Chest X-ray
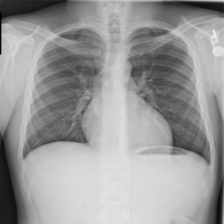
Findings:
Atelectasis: negative
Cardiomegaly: negative
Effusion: negative
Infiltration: negative
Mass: negative
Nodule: negative
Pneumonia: negative
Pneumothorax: negative
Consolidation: negative
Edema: negative
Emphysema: negative
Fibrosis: negative
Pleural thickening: negative
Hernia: negative